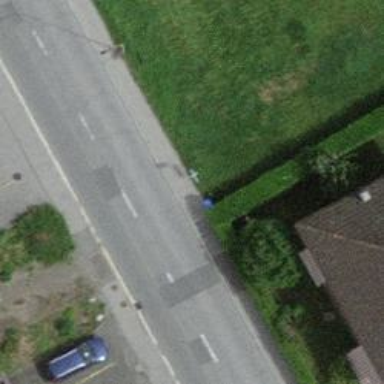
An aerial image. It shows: Bus stop with platform for public transport.